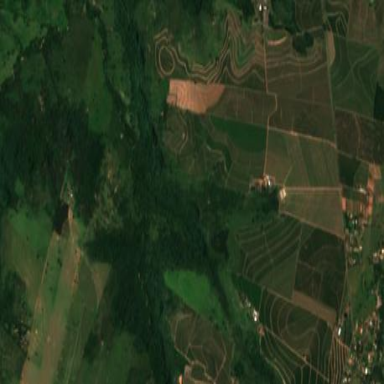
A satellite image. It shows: Farmland used to grow coffee crops.